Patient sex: M
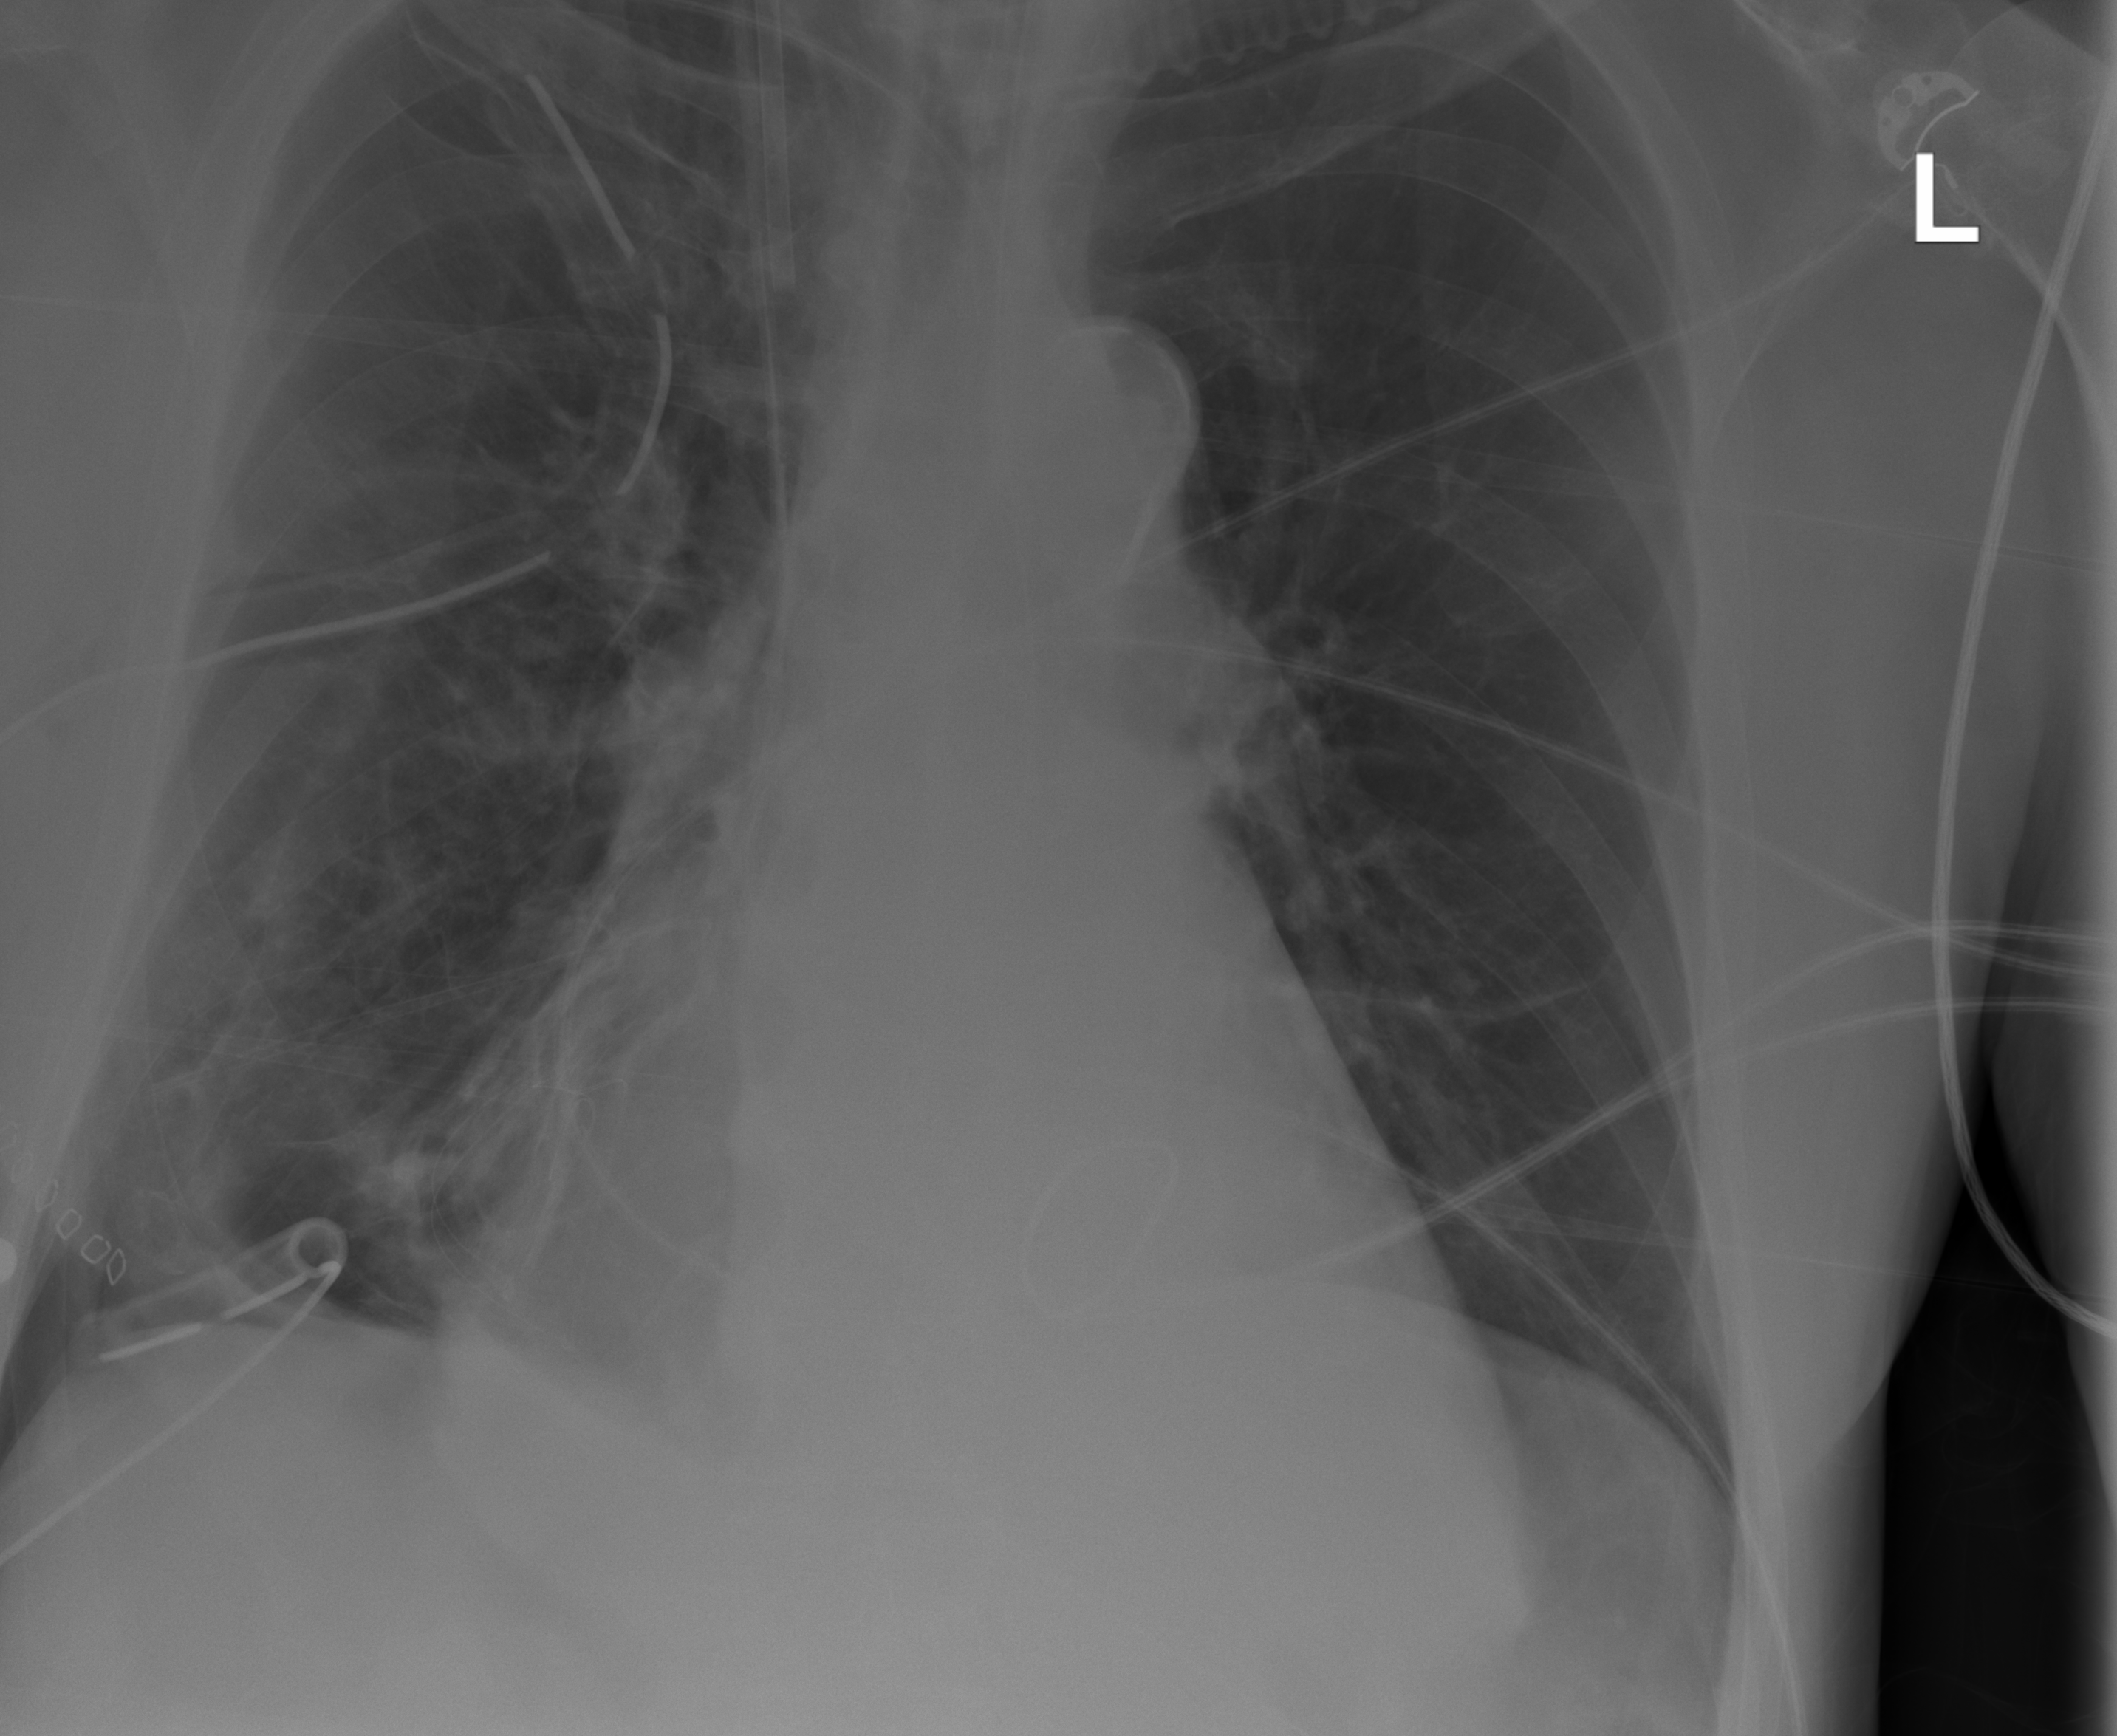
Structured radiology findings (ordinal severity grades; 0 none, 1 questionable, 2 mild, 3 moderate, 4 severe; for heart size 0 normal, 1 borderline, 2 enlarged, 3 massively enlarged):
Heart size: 2
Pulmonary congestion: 0
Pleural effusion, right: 0
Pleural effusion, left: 0
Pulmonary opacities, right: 0
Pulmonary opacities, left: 0
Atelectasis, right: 2
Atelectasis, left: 0